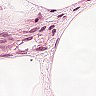
Metastatic tissue present: no